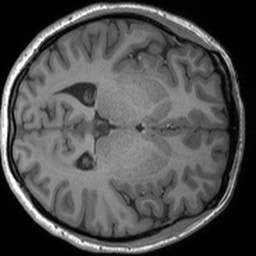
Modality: T1w
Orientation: axial
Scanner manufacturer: siemens
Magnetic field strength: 3 T
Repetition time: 1.54 s
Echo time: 0.00234 s